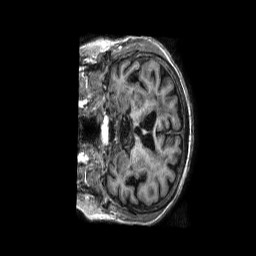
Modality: T1w
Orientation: coronal
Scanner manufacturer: philips
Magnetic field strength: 1.5 T
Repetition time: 0.008464 s
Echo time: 0.003894 s